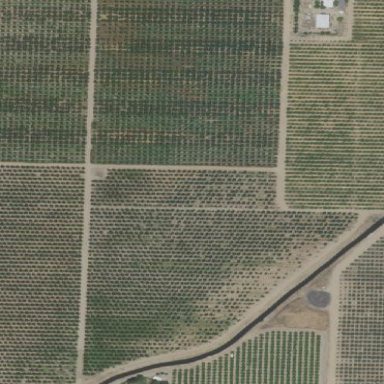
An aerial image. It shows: Orchard filled with plum trees.